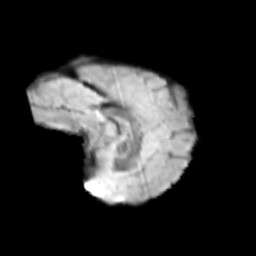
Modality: T2w
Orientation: sagittal
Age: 11
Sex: female
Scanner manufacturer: siemens
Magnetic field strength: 3 T
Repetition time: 3.8 s
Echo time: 0.07 s